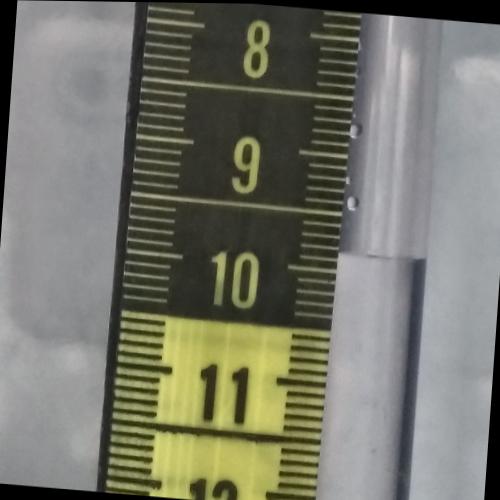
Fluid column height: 9.9 cm